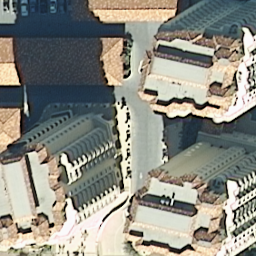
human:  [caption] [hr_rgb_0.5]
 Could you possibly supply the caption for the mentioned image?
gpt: Some buildings with orange roofs are crowded .

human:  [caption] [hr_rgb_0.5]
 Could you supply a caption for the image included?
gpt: Some buildings with orange roofs .

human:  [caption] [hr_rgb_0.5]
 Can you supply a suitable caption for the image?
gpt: There are some buildings with orange roofs .

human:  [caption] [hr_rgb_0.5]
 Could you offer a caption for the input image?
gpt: Buildings with orange roofs .

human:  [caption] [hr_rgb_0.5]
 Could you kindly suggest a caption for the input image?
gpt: There are some buildings with orange roofs .